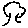
Label: tree